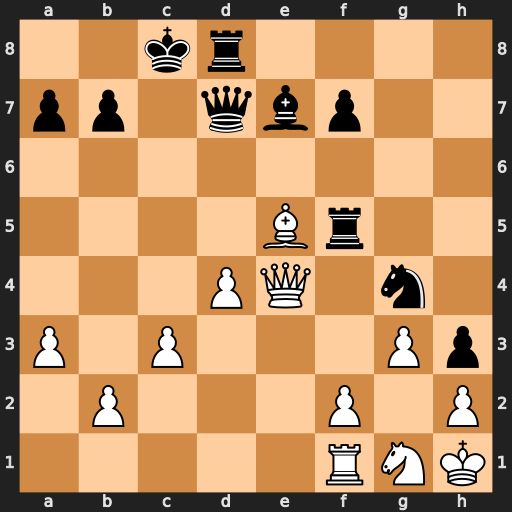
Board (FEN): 2kr4/pp1qbp2/8/4Br2/3PQ1n1/P1P3Pp/1P3P1P/5RNK
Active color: w
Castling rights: -
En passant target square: -
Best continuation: Qxg4 f6 Bf4